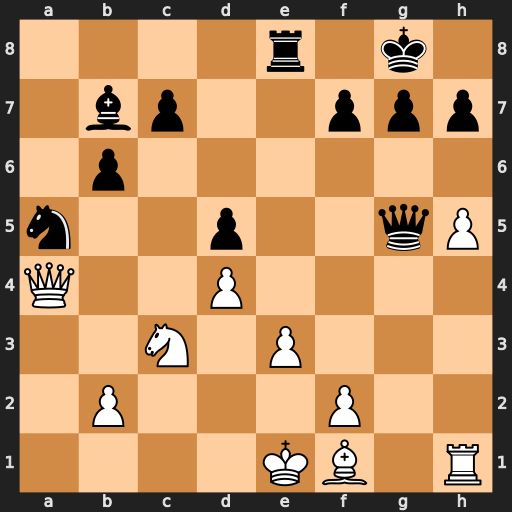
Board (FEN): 4r1k1/1bp2ppp/1p6/n2p2qP/Q2P4/2N1P3/1P3P2/4KB1R
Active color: w
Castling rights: K
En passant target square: -
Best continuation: Qxe8#